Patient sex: M
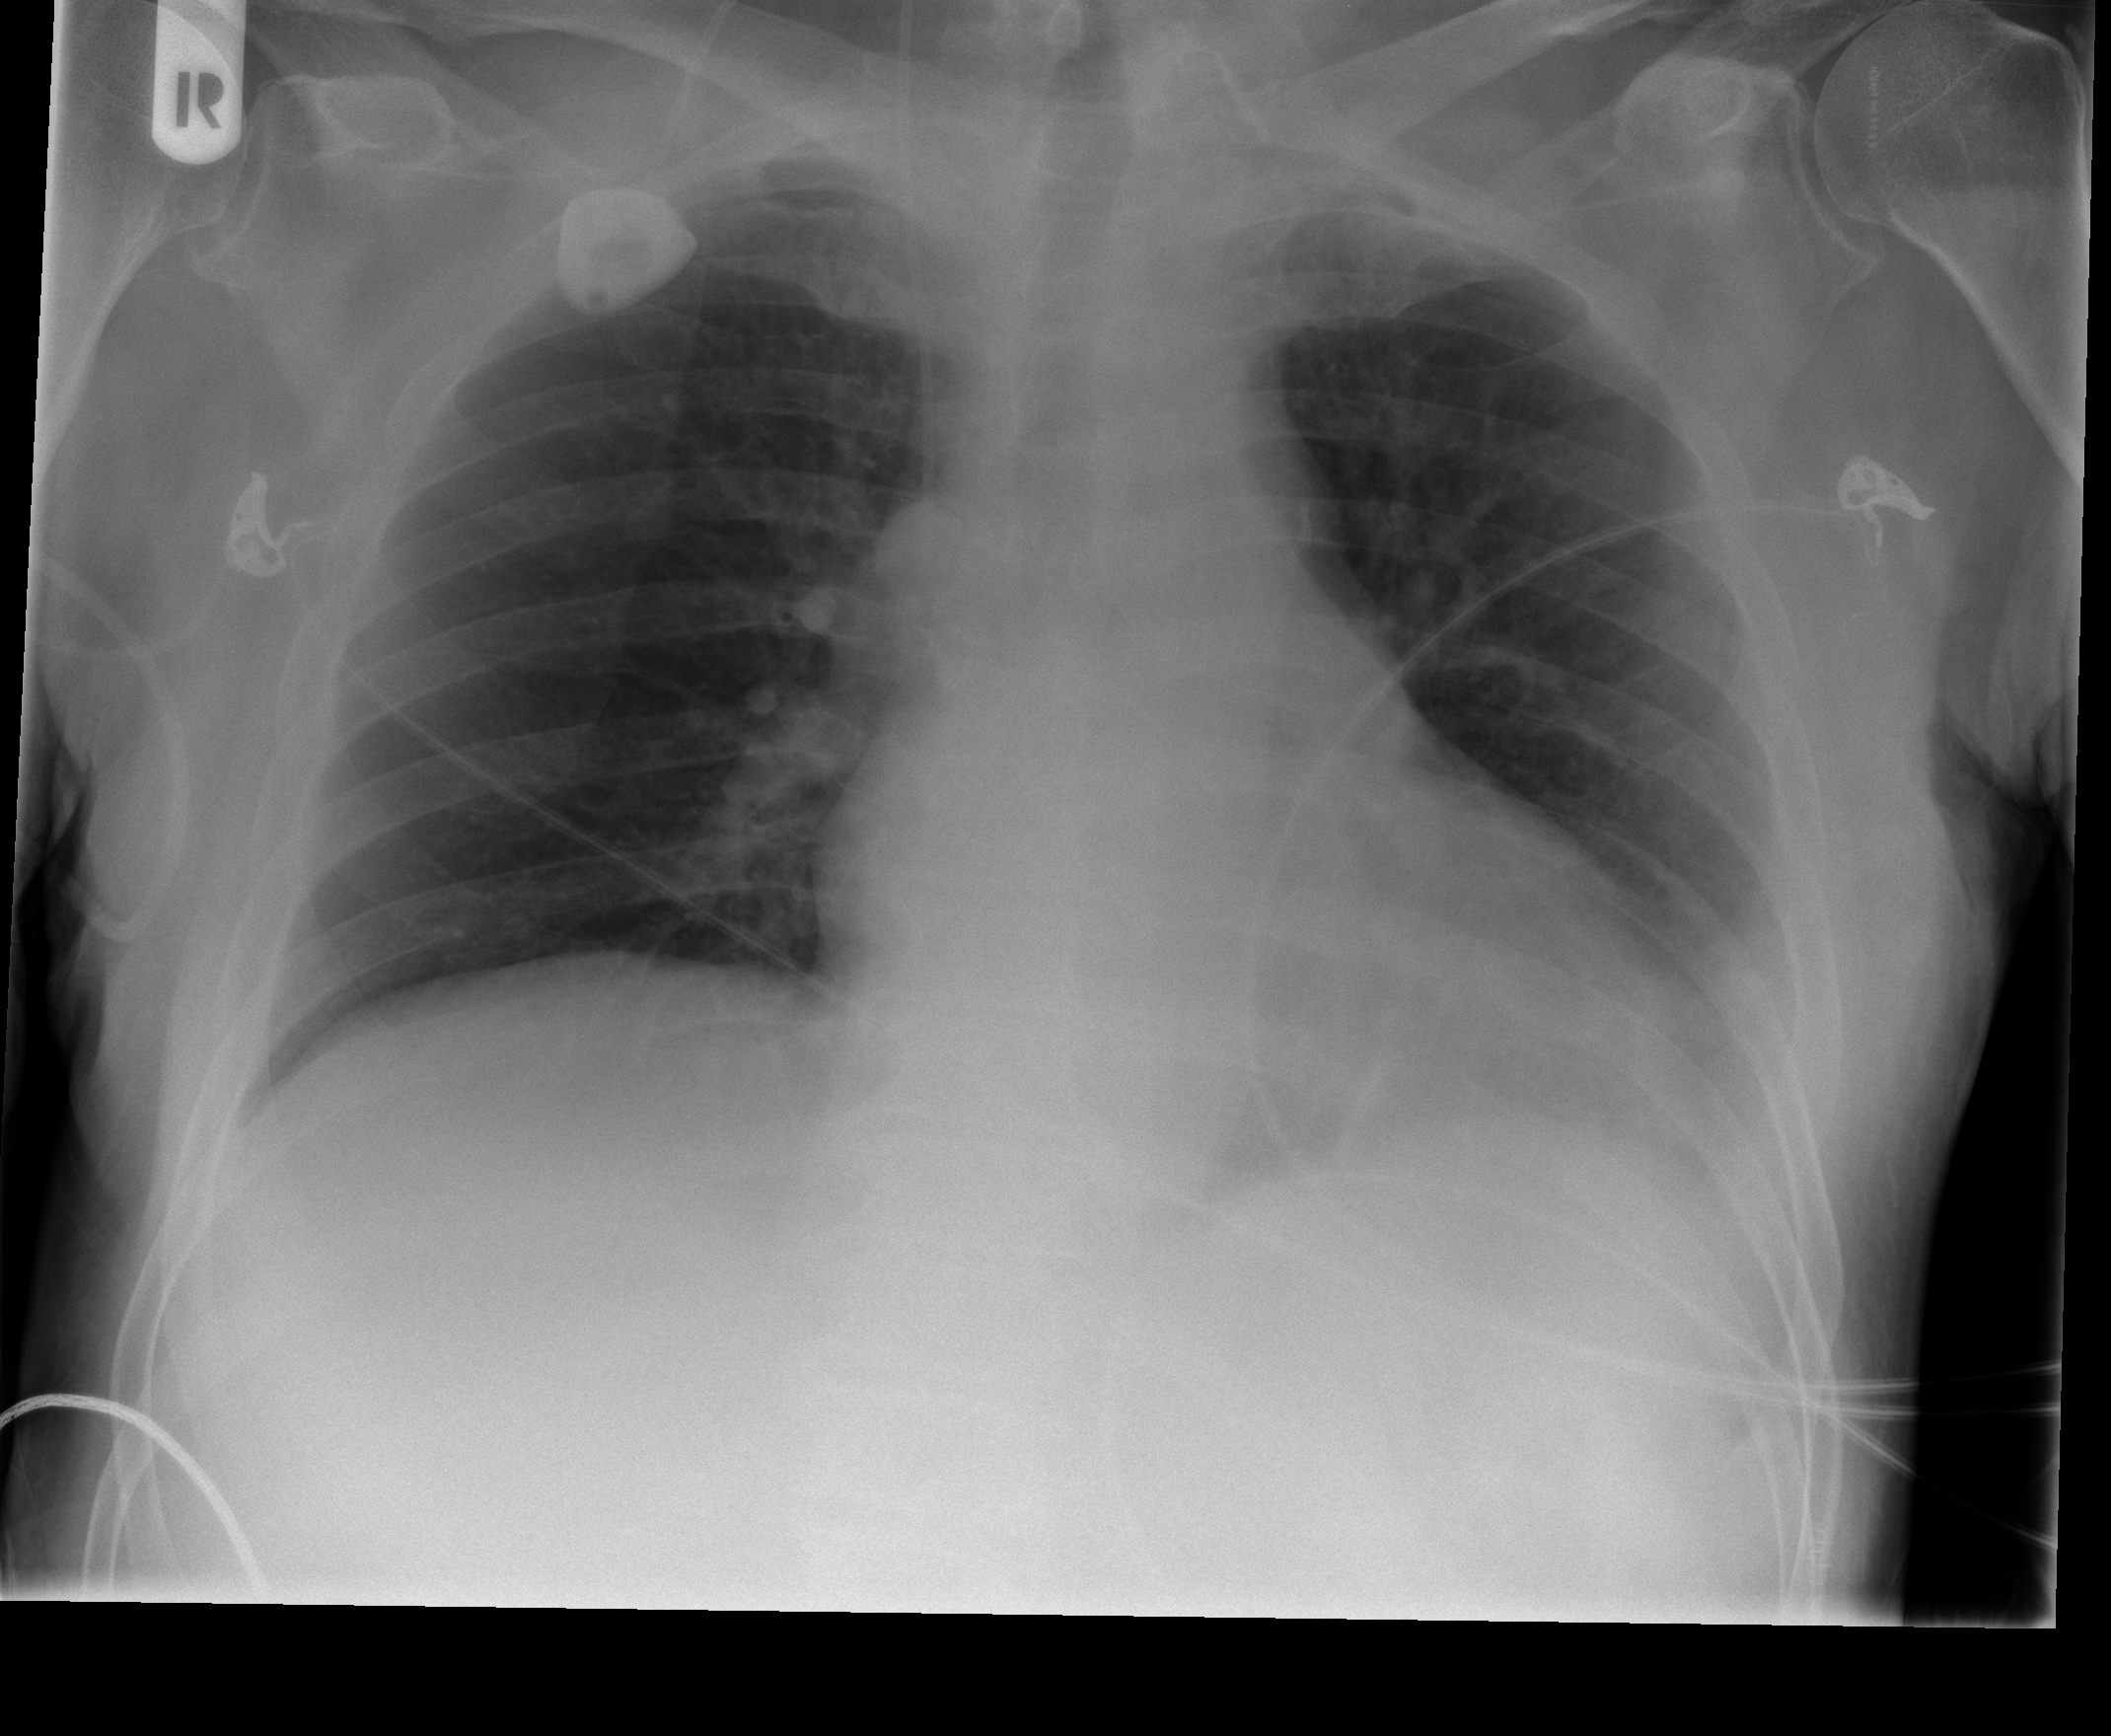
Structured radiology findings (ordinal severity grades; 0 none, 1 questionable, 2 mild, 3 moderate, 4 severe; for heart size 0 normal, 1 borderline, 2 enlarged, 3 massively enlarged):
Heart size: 1
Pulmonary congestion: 0
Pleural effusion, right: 0
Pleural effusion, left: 2
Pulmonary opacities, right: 0
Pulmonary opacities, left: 0
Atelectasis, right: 0
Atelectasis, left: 0